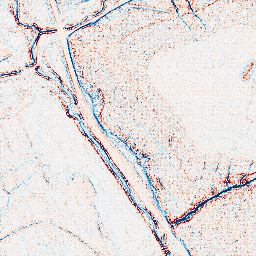
Category: edge_preserving
Decomposition family: anisotropic_diffusion
Decomposition parameters: iterations: 5
kappa: 30
gamma: 0.05
Upsampling method: sinc_blackman
Upsampling parameters: scale: 8
kernel_size: 16
Upsampling scale: 8